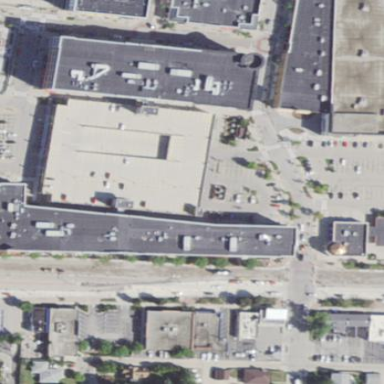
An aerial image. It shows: Parking building.